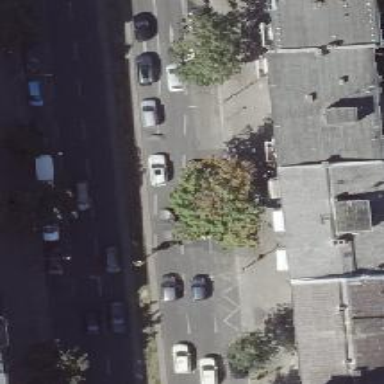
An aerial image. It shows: Secondary road with asphalt surface and lane for parking on the right side.